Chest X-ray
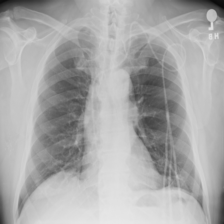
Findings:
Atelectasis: negative
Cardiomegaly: negative
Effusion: negative
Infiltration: negative
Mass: negative
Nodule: negative
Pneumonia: negative
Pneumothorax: negative
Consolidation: negative
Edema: negative
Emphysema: negative
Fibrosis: negative
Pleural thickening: negative
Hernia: negative